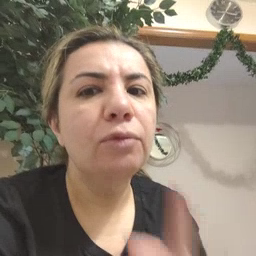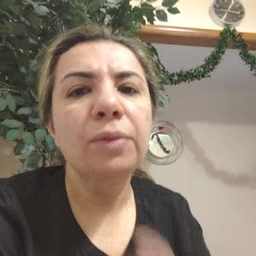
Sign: red